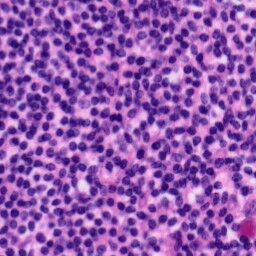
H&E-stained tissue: Tonsil